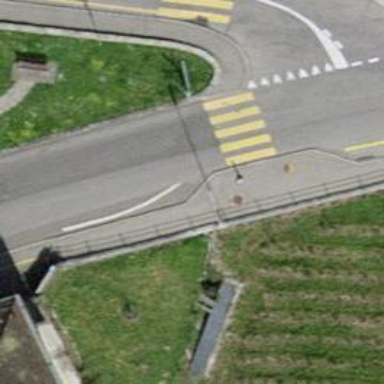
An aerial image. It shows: Marked crossing with zebra markings on the road.